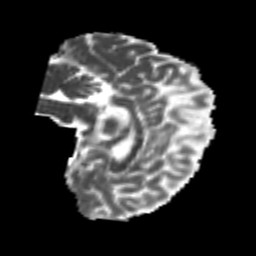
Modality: MD
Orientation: sagittal
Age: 24
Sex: female
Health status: healthy
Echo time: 0.074 s